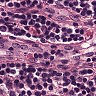
Metastatic tissue present: no